Question: I'm using vim 8.2.
In my .vimrc file I was able to change fold with fillchars successfully:
'''
set foldmethod=indent
set fillchars=fold:'''
But it does not work when I tried with foldopen and foldclose options
'''
set fillchars=fold:\ ,foldclose:>
'''
(I tried 'set fillchars=foldclose:\u25b8' without success and
I also tried in some file ':set fillchars=foldclose:>' with same results)

Can anyone help me?
Thank's
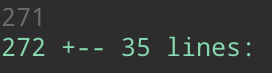
Answer: Your screenshot only shows a fold, where the 'foldopen' and 'foldclose' in ':help 'fillchars'' have no effect. If you want to see them, you will have to enable the ':help 'foldcolumn'':
<URL>
If what you actually want is to change that '+--' at the beginning of the fold text, you are supposed to do that with ':help 'foldexpr''.